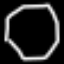
Label: octagon